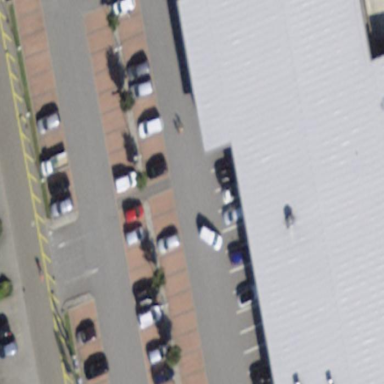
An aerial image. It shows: Supermarket located in building.